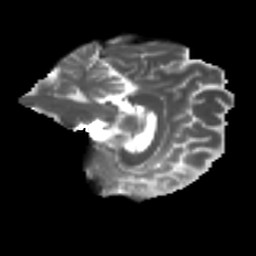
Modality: T2w
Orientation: sagittal
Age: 34
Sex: female
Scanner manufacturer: ge
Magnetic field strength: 3 T
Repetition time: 7.8 s
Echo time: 0.0606 s